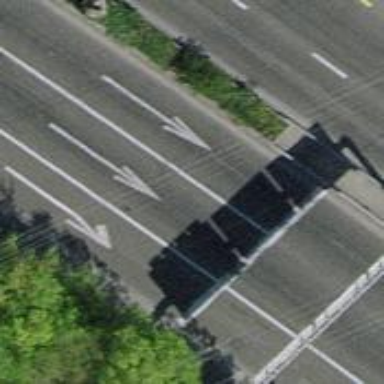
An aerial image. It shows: Road with traffic signals.